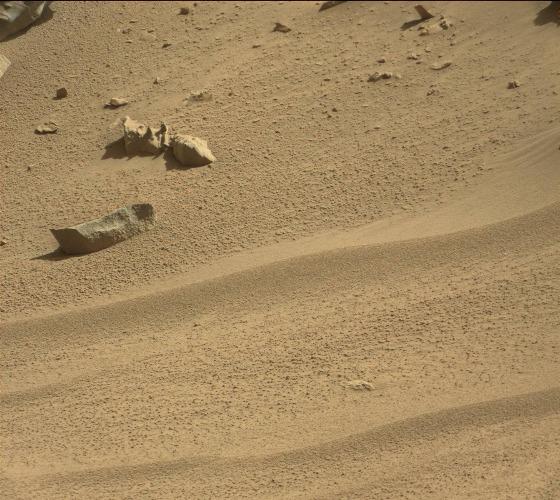
Terrain classes present: Bedrock, Gravel / Sand / Soil, Rock, Shadow